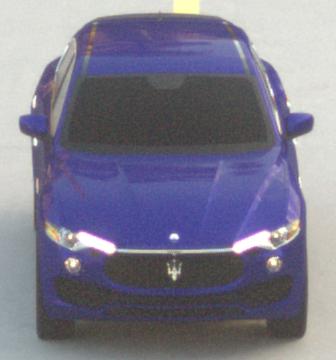
Make: Maserati
Model: Levante GT Hybrid
Detailed model: Levante
Model produced from: 2021/07
Model produced until: 2022/10
Doors: 4
Color: blue
Road condition: dry road
Daytime: sunrise or sunset
Contrast: low contrast